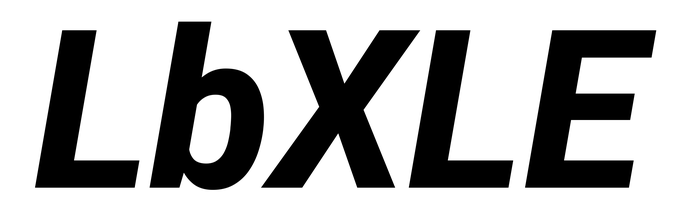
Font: Roboto-Italic_ExtraBold_Italic